Field crop: tomato
Growth stage: 1
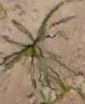
Species: cyperus